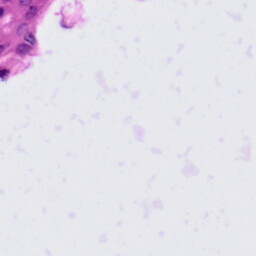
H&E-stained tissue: Tonsil